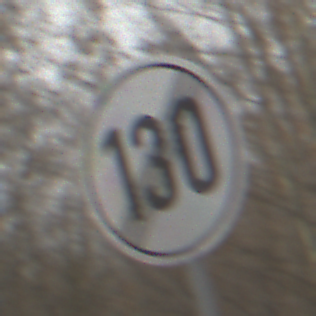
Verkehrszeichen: EndeGeschwindigkeit130
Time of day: MorningAfternoon
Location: Outdoor (Nature)
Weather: PartlyCloudy
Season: Winter
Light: Natural